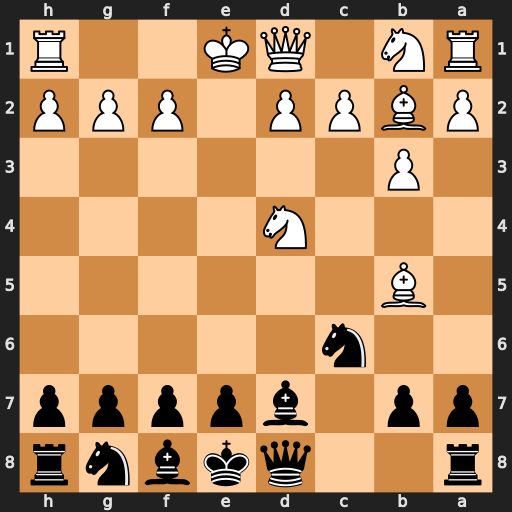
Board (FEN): r2qkbnr/pp1bpppp/2n5/1B6/3N4/1P6/PBPP1PPP/RN1QK2R
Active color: b
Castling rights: KQkq
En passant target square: -
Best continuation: Nxd4 Bxd7+ Qxd7